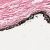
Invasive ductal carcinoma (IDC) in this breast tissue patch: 0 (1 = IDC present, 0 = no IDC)